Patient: sex F, age 56
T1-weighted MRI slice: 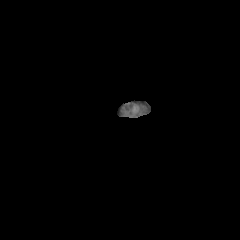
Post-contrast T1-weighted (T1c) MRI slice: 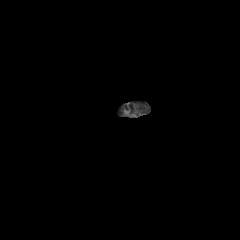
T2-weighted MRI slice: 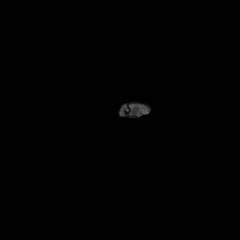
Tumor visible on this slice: no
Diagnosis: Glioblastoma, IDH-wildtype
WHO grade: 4